Brain MRI, t1w sequence, axial 2D slice.
Patient: age 45, sex F, weight 75 kg, height 1.65 m
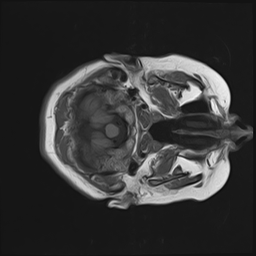